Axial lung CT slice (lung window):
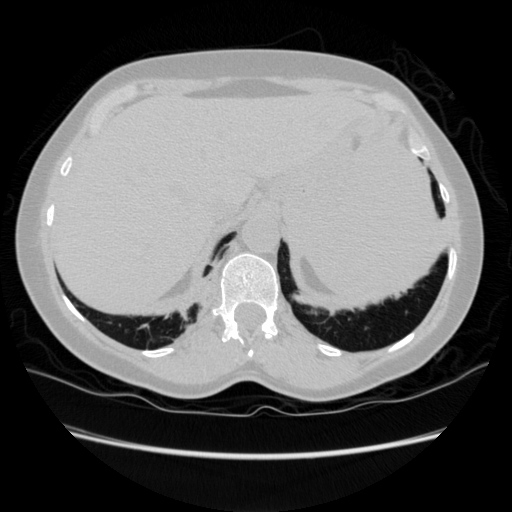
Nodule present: no